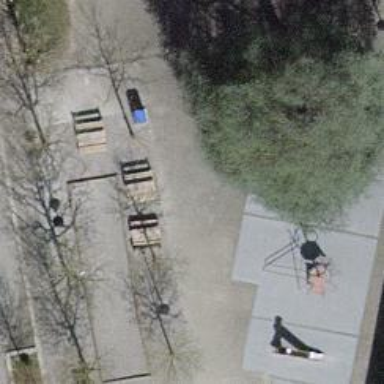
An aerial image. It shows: Picnic table located in leisure land area.